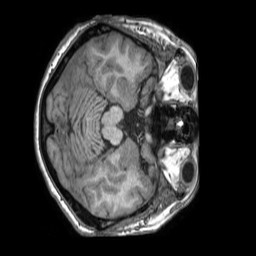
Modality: T1w
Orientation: axial
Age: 63
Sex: female
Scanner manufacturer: philips
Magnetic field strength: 1.5 T
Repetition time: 0.007123 s
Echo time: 0.00325 s